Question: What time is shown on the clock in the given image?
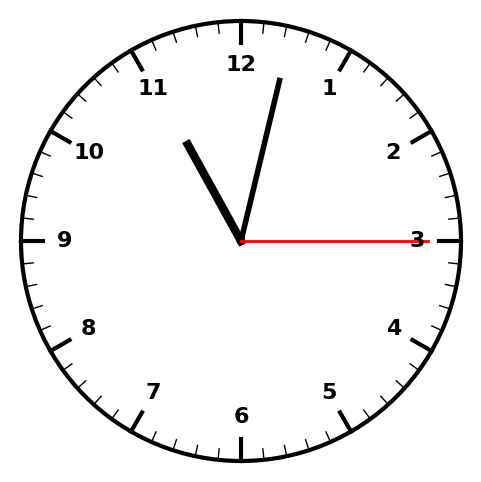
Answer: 11:02:15